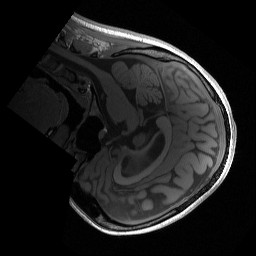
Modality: T1w
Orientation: sagittal
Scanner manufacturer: siemens
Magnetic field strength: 3 T
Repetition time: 2 s
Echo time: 0.0022 s